Interaction volume radius: 5 \u00c5
Interaction volume height: 10 \u00c5
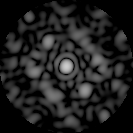
Disorder parameter: 0.5598